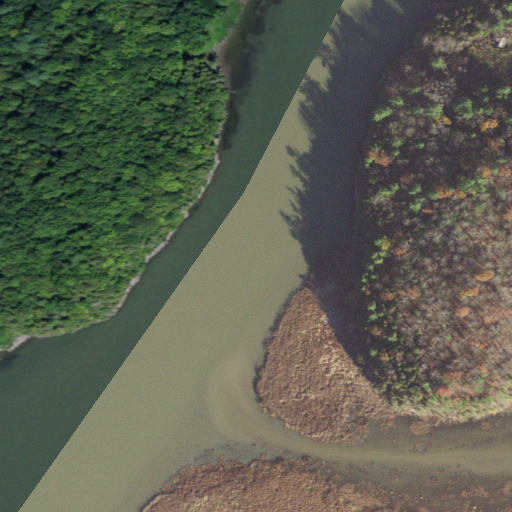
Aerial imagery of gap in Vermont named The Narrows containing open water, evergreen forest, deciduous forest, herbaceous wetlands, woody wetlands, mixed forest, grassland, and barren land